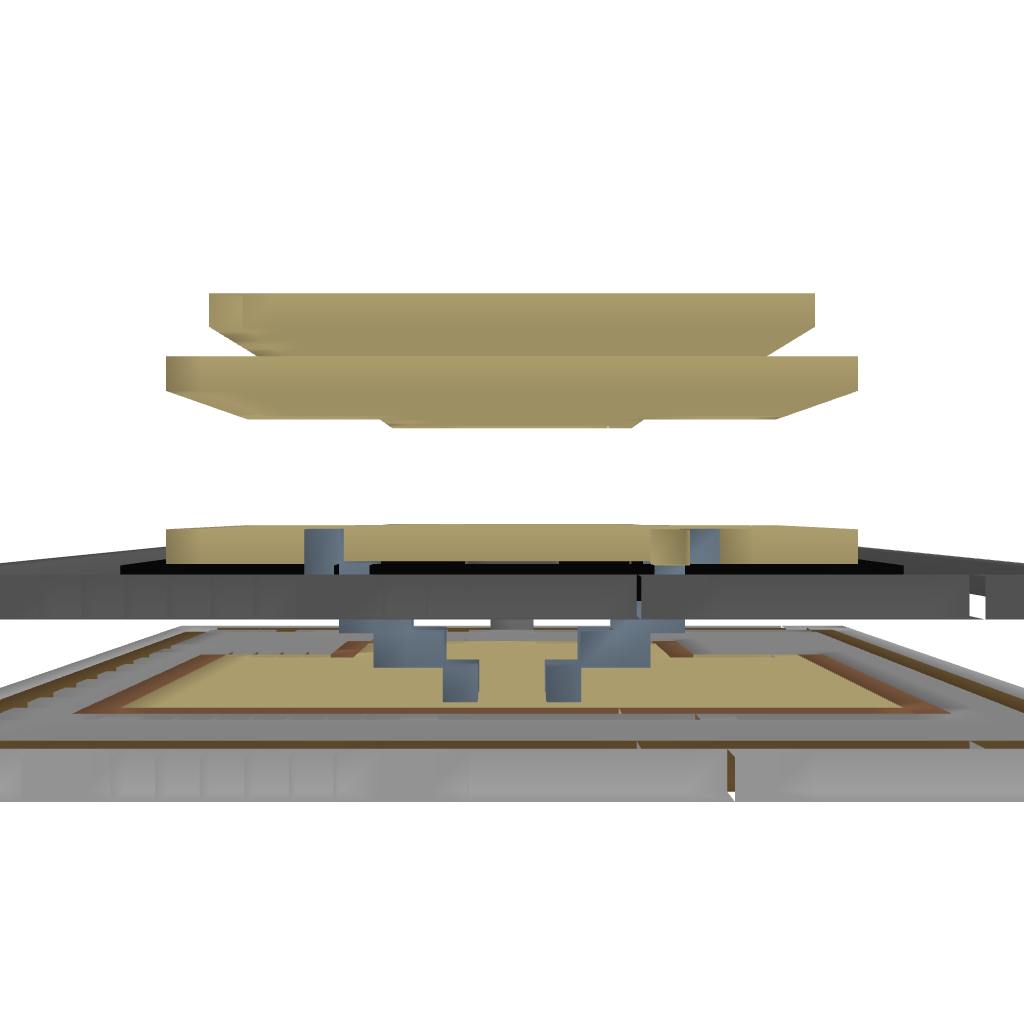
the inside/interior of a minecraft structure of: Little House